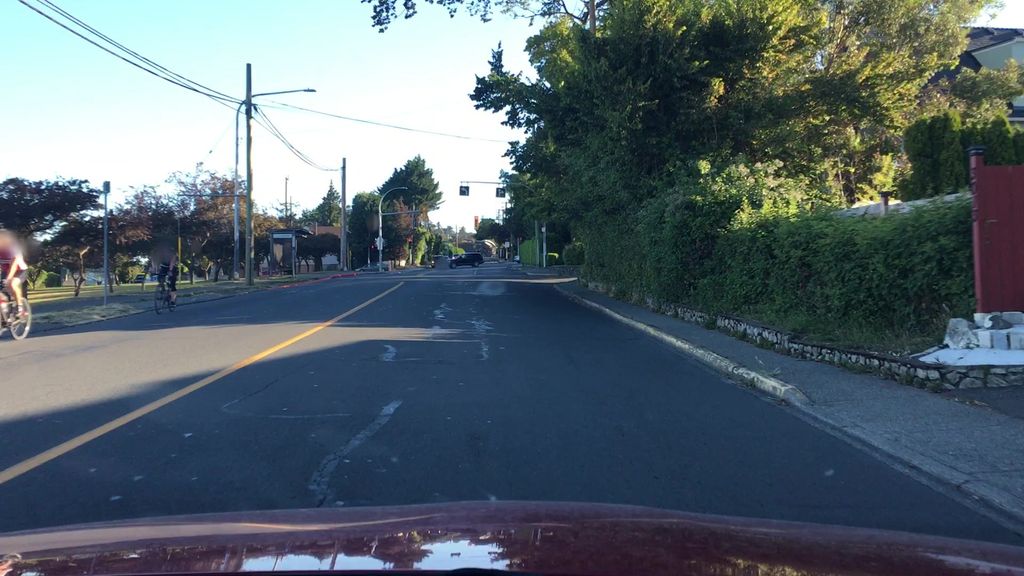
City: victoria